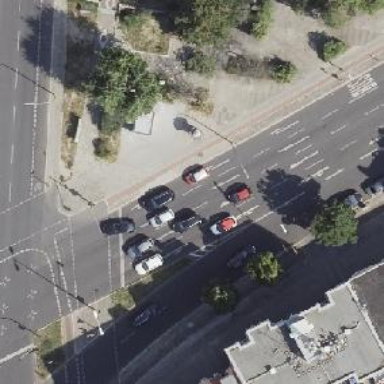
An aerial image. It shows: Secondary road with lane markings and asphalt cycle track on the right side.